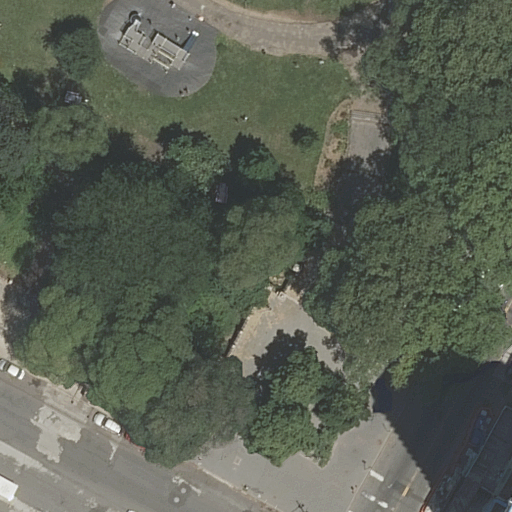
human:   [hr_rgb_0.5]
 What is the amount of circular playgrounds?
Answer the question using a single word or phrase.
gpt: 0

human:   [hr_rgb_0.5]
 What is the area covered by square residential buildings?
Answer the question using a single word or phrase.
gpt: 0m2

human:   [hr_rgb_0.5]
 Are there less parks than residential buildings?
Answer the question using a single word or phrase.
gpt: no

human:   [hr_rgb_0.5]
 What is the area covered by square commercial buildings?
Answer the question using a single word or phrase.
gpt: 0m2

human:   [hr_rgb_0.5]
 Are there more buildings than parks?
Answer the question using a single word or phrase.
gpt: no

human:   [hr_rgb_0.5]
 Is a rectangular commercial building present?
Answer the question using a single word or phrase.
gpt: no

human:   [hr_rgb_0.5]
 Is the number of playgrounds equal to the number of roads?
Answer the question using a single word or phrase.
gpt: no

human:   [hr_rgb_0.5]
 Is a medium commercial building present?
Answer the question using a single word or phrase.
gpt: no

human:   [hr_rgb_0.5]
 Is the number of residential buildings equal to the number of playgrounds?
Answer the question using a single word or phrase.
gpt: yes

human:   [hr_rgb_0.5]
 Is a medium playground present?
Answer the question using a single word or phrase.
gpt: yes

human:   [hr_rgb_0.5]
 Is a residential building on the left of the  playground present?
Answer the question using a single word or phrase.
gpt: no

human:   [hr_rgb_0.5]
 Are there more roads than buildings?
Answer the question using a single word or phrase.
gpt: yes

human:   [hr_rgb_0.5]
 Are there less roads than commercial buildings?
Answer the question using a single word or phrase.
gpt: no

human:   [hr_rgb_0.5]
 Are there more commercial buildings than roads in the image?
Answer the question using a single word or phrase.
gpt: no

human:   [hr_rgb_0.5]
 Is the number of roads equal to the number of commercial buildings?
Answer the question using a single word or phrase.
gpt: no

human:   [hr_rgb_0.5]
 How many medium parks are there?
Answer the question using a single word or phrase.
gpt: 0

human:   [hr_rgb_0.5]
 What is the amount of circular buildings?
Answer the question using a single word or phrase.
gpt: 0

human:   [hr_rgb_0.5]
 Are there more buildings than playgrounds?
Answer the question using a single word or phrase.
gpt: no

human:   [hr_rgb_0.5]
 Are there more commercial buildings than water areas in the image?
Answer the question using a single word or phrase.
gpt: no

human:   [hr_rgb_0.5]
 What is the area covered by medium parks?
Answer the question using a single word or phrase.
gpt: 0m2

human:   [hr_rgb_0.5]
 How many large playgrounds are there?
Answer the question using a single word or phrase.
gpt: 0

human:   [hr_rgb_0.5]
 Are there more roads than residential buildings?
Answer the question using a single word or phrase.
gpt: yes

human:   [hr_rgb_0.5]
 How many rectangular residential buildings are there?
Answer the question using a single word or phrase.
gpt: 1

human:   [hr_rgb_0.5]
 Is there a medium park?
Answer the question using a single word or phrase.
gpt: no

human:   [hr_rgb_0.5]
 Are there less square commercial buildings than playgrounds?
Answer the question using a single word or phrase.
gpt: yes

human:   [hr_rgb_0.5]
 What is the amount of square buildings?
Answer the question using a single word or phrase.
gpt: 0

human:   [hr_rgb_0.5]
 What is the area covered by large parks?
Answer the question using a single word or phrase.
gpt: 10636m2

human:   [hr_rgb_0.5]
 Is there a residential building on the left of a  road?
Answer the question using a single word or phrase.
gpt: no

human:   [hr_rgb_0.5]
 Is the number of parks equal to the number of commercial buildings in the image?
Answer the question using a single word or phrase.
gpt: no

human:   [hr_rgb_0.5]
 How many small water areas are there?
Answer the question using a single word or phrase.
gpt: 0

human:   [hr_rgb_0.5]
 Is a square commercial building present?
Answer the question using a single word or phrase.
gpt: no

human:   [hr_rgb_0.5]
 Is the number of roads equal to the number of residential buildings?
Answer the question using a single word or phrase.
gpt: no

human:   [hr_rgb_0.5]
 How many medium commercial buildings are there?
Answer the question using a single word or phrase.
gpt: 0

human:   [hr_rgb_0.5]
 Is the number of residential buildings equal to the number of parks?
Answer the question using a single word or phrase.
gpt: yes

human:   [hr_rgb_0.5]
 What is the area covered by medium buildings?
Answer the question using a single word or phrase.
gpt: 310m2

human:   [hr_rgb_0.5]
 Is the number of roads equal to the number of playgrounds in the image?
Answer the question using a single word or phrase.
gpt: no